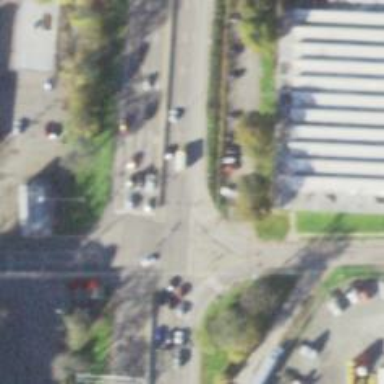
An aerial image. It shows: Tertiary_link road with asphalt surface.